【题型】填空题　【知识点】立体几何　【难度】medium
已知四棱锥 \(P-ABCD\) 的底面是边长为 3 的正方形，\(PD \perp\) 底面 \(ABCD\)，若 \(PD=4\)，则该四棱锥的内切球的体积为 \underline{\quad\quad}。
【解答】
\textbf{【答案】}\(\boldsymbol{\dfrac{4\pi}{3}}\)

\textbf{【解析】}如图所示，因为四边形 \(ABCD\) 为正方形，所以 \(AD \perp AB\)，
因为 \(PD \perp\) 底面 \(ABCD\)，\(AB \subset\) 底面 \(ABCD\)，所以 \(PD \perp AB\)，
又 \(AD \cap PD = D\)，\(AD, PD \subset\) 平面 \(ADP\)，所以 \(AB \perp\) 平面 \(ADP\)，
又 \(AP \subset\) 平面 \(ADP\)，所以 \(AB \perp AP\)，故 \(\triangle ABP\) 为直角三角形，
同理 \(\triangle PCB\) 为直角三角形。

因为 \(AD = 3\)，\(PD = 4\)，所以 \(AP = 5\)，

所以四棱锥的表面积 \(S = 3 \times 3 + 2 \times \dfrac{1}{2} \times 3 \times 4 + 2 \times \dfrac{1}{2} \times 3 \times 5 = 36\)，体积 \(V = \dfrac{1}{3} \times 3^2 \times 4 = 12\)。

设内切球半径为 \(r\)，则 \(V = \dfrac{1}{3}Sr\)，得 \(r = \dfrac{3V}{S} = 1\)，

故四棱锥内切球的体积为 \(\dfrac{4\pi}{3} \cdot r^3 = \dfrac{4\pi}{3}\)。

故答案为：\(\boldsymbol{\dfrac{4\pi}{3}}\)。

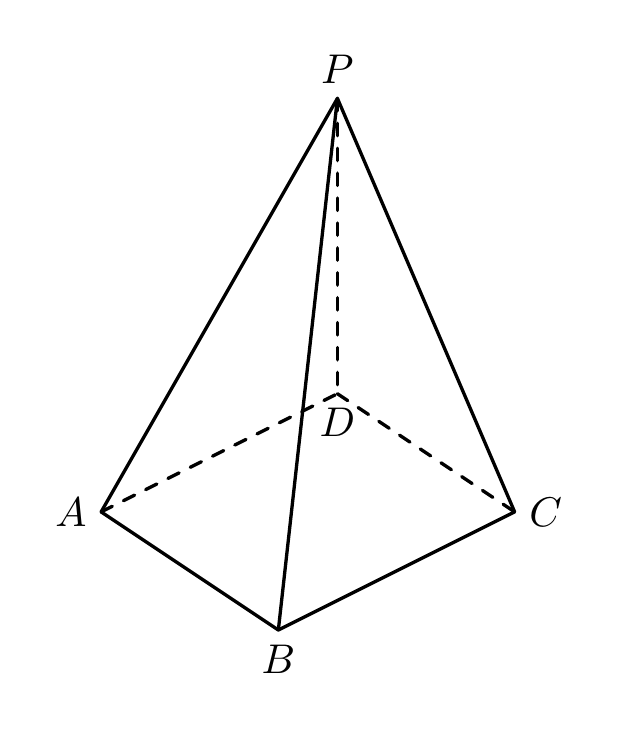